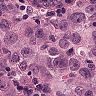
Metastatic tissue present: yes